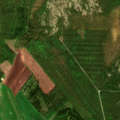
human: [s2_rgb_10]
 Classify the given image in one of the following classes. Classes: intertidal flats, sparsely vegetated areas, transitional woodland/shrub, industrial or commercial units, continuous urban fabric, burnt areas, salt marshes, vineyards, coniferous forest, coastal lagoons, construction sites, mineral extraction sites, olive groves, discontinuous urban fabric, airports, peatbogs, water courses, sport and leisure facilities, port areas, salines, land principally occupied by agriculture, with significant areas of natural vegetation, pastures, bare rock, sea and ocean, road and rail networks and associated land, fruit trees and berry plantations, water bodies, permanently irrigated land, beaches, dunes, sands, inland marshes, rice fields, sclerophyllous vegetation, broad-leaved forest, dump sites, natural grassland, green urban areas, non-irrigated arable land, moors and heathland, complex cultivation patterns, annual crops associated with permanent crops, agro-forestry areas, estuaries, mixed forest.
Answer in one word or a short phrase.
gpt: non-irrigated arable land, mixed forest